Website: apple
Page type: address-validator
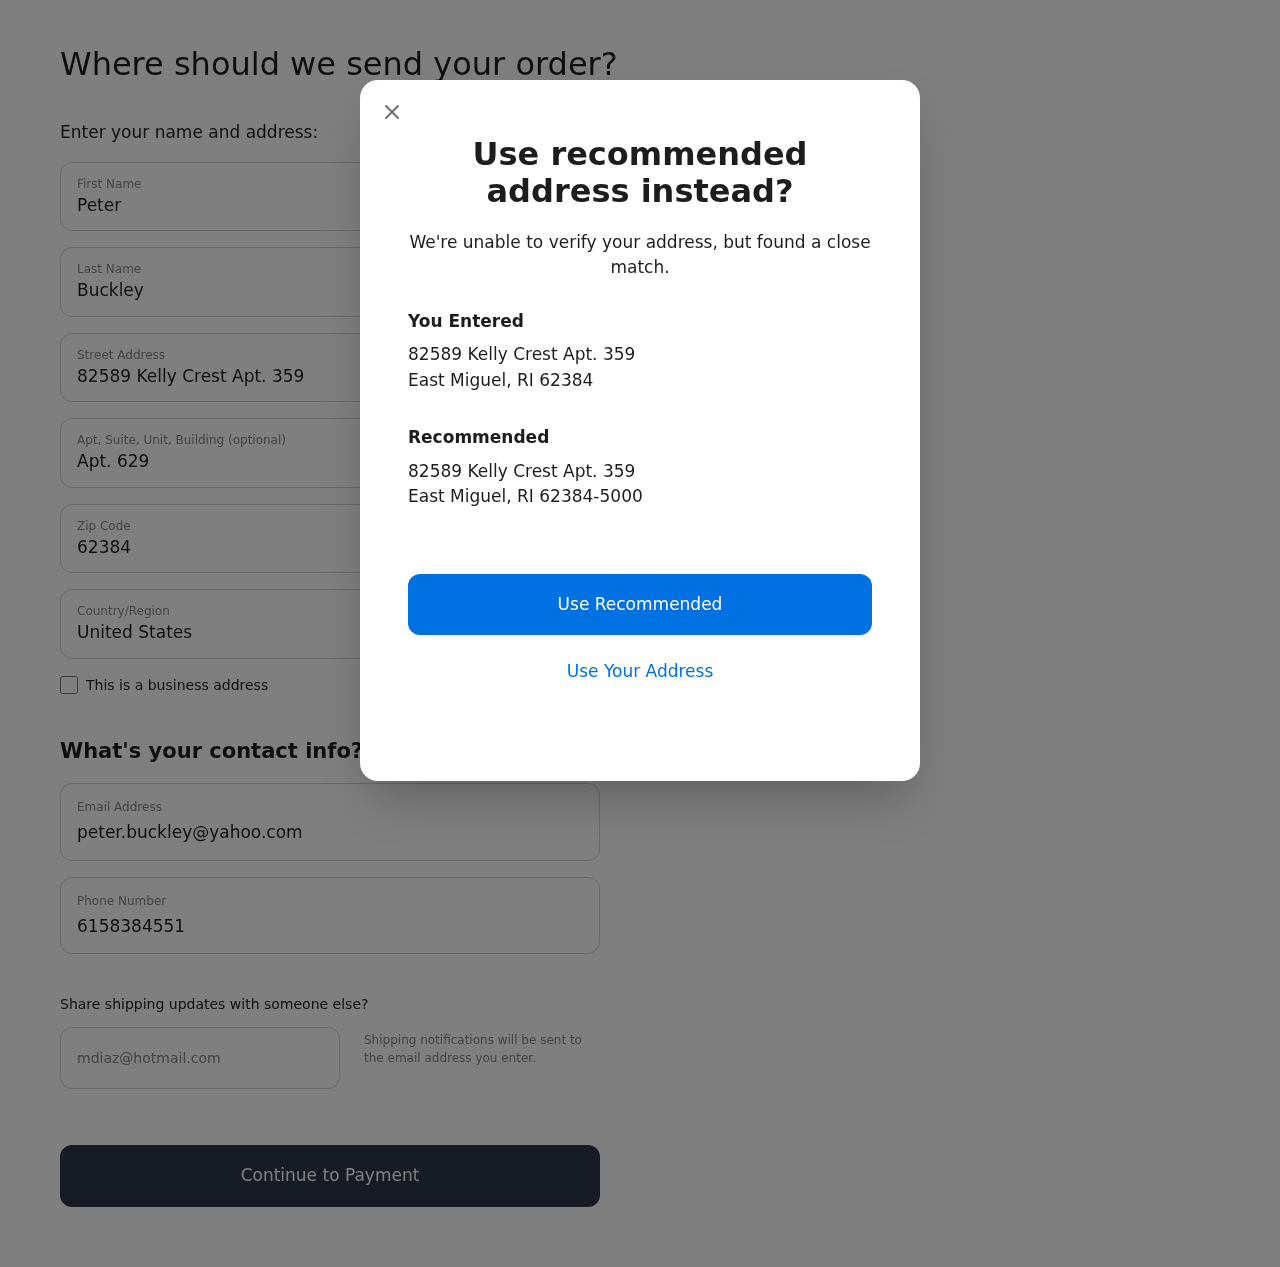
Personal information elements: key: PII_CITY
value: East Miguel
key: PII_COUNTRY
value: United States
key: PII_EMAIL
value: peter.buckley@yahoo.com
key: PII_FIRSTNAME
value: Peter
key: PII_GIFT_EMAIL
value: mdiaz@hotmail.com
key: PII_LASTNAME
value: Buckley
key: PII_PHONE
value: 6158384551
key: PII_POSTCODE
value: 62384
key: PII_POSTCODE_FULL
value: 62384-5000
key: PII_STATE_ABBR
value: RI
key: PII_STREET
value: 82589 Kelly Crest Apt. 359
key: PII_STREET2
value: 82589 Kelly Crest Apt. 359
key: PII_STREET2
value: Apt. 629
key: PII_CITY2
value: East Miguel
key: PII_STATE_ABBR2
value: RI